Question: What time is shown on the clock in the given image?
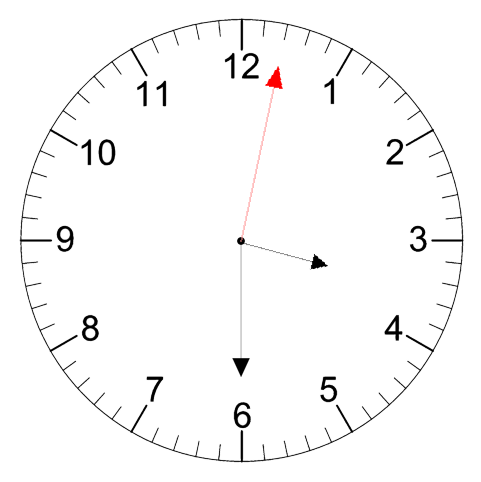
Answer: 03:30:02